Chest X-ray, PA view. Patient: 20 years old, sex F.
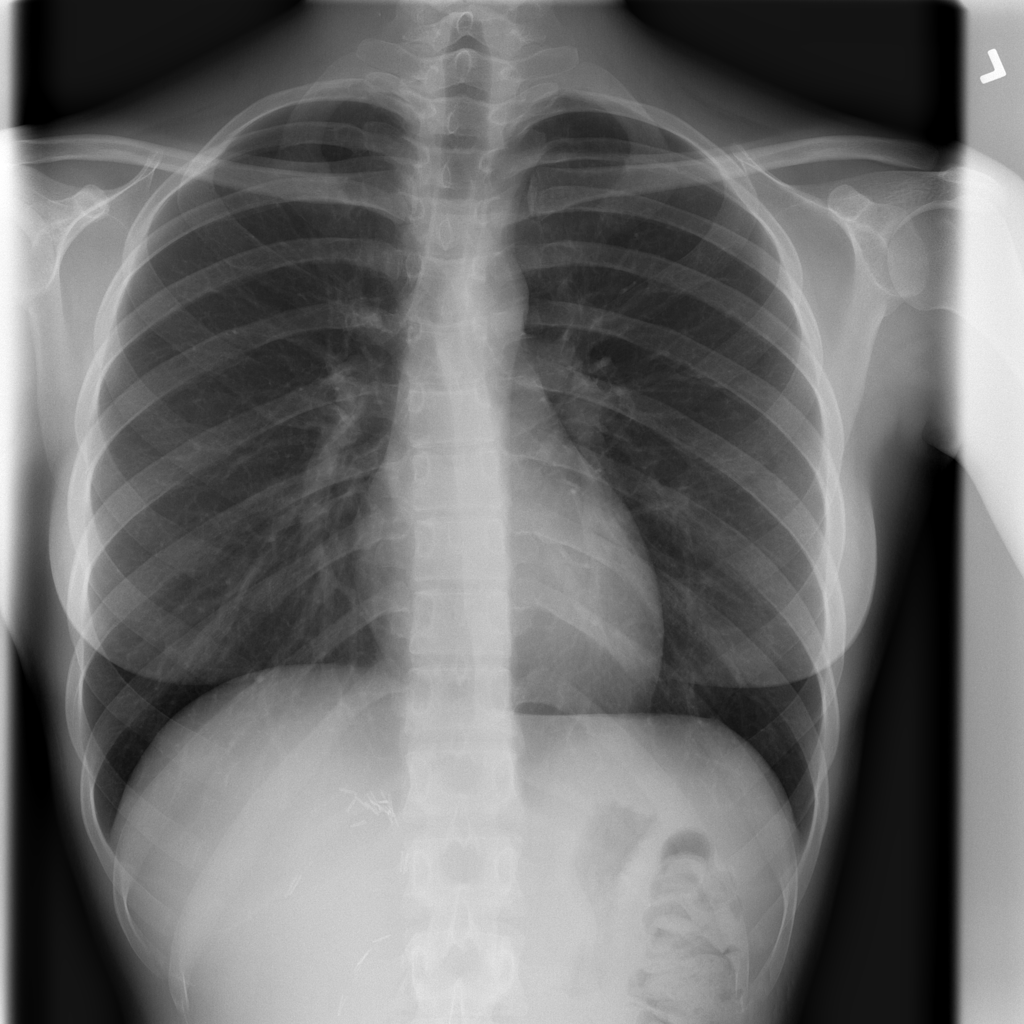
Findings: No Finding